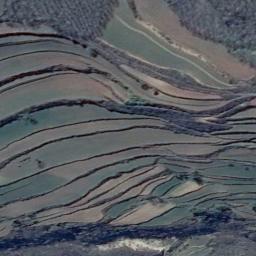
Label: terrace